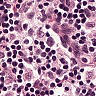
Metastatic tissue present: no